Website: crate-barrel
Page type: billing-address
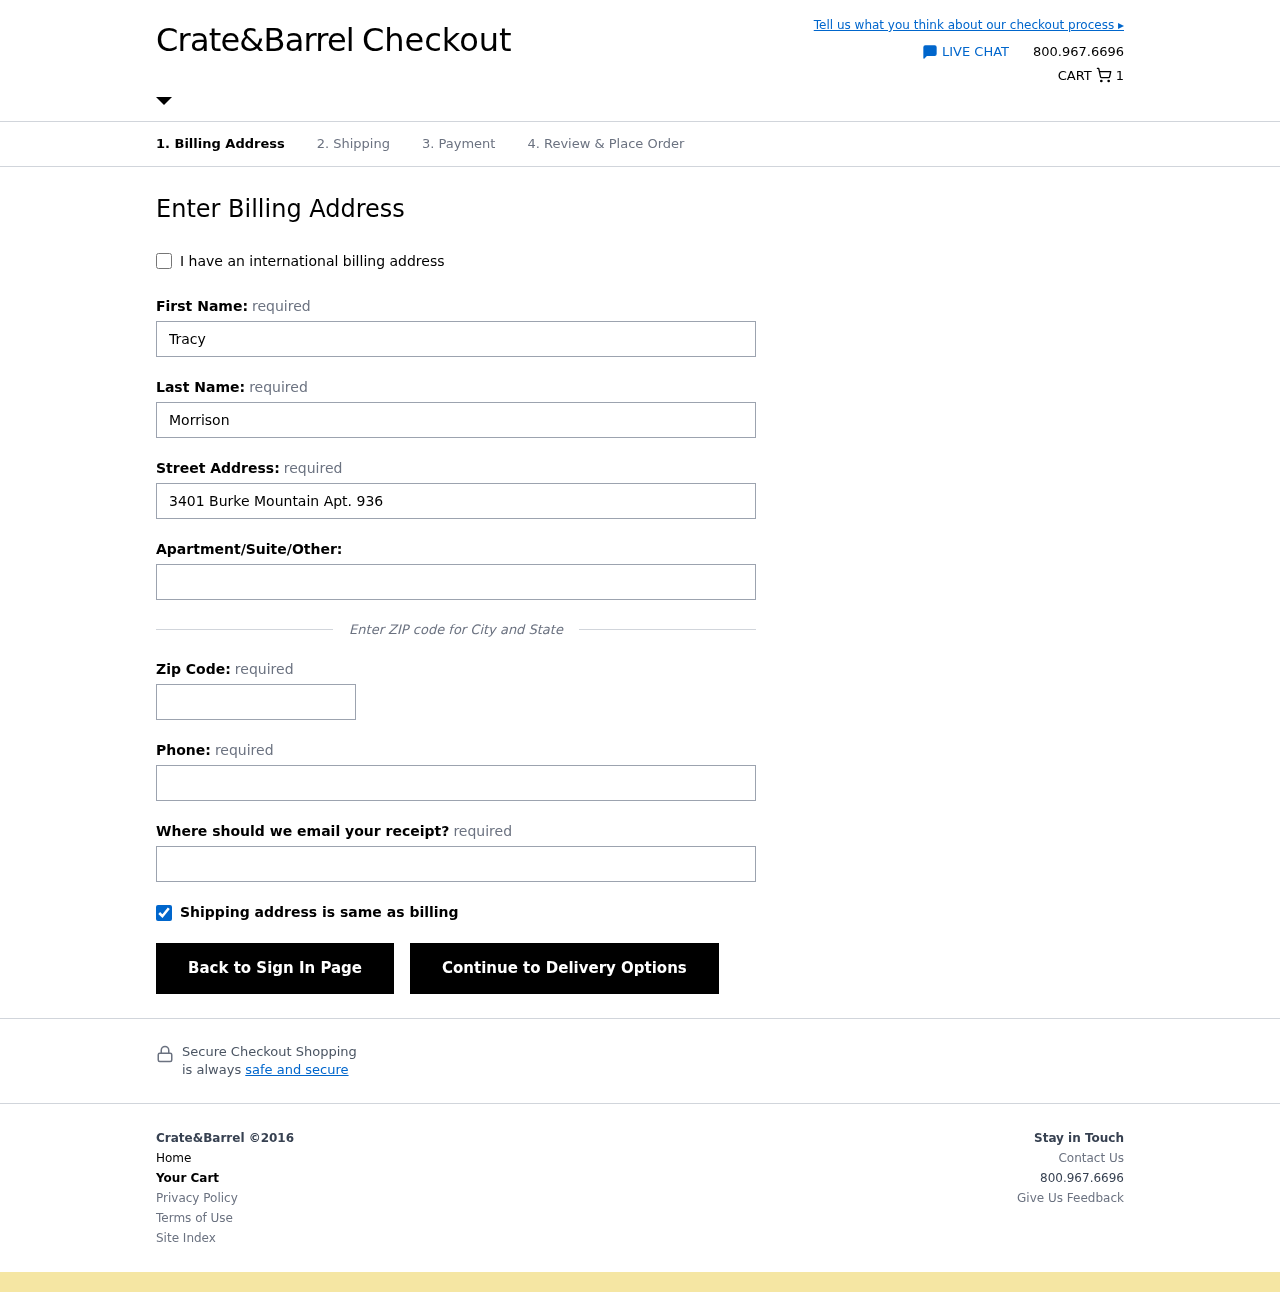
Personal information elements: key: PII_EMAIL
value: tracy.morrison@gmail.com
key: PII_FIRSTNAME
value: Tracy
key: PII_LASTNAME
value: Morrison
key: PII_PHONE
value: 4214073977
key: PII_POSTCODE
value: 05088
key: PII_STREET
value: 3401 Burke Mountain Apt. 936
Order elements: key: ORDER_NUM_ITEMS
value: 1